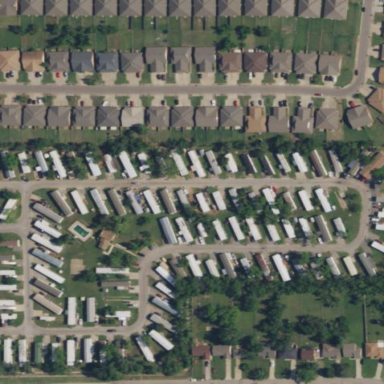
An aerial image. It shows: Residential area designated as trailer park.